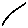
Label: line